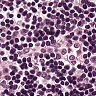
Metastatic tissue present: no